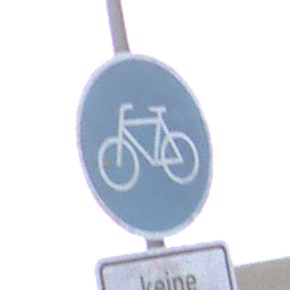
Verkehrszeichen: Radweg
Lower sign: HinweisDurchVerbaleAngabe4
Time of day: SunriseSunset
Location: Outdoor (Nature)
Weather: Overcast
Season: NotSpecified
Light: Natural